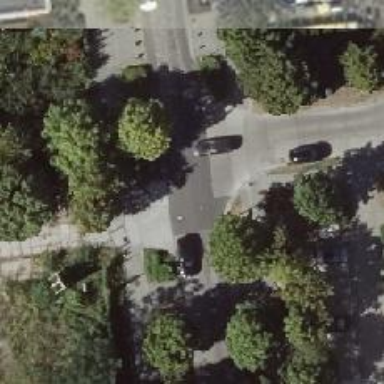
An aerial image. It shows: Unmarked crossing on the road.